Interaction volume radius: 5 \u00c5
Interaction volume height: 25 \u00c5
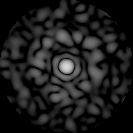
Disorder parameter: 0.8337